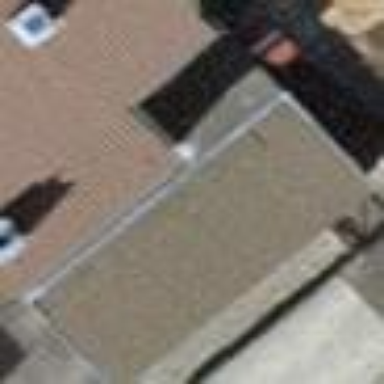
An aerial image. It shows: Gray flat-roofed garage.